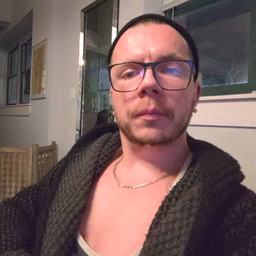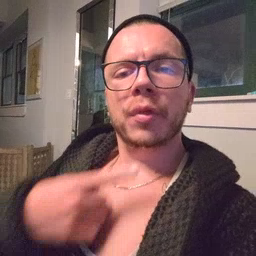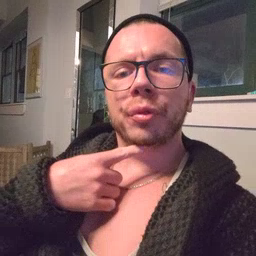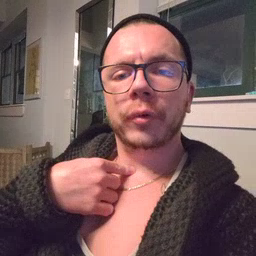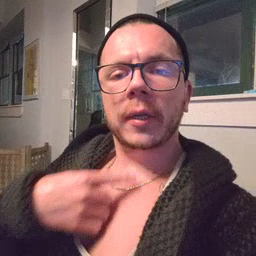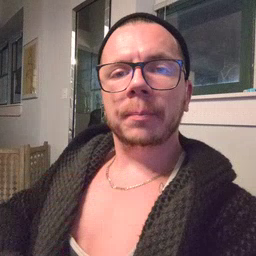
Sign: thirsty